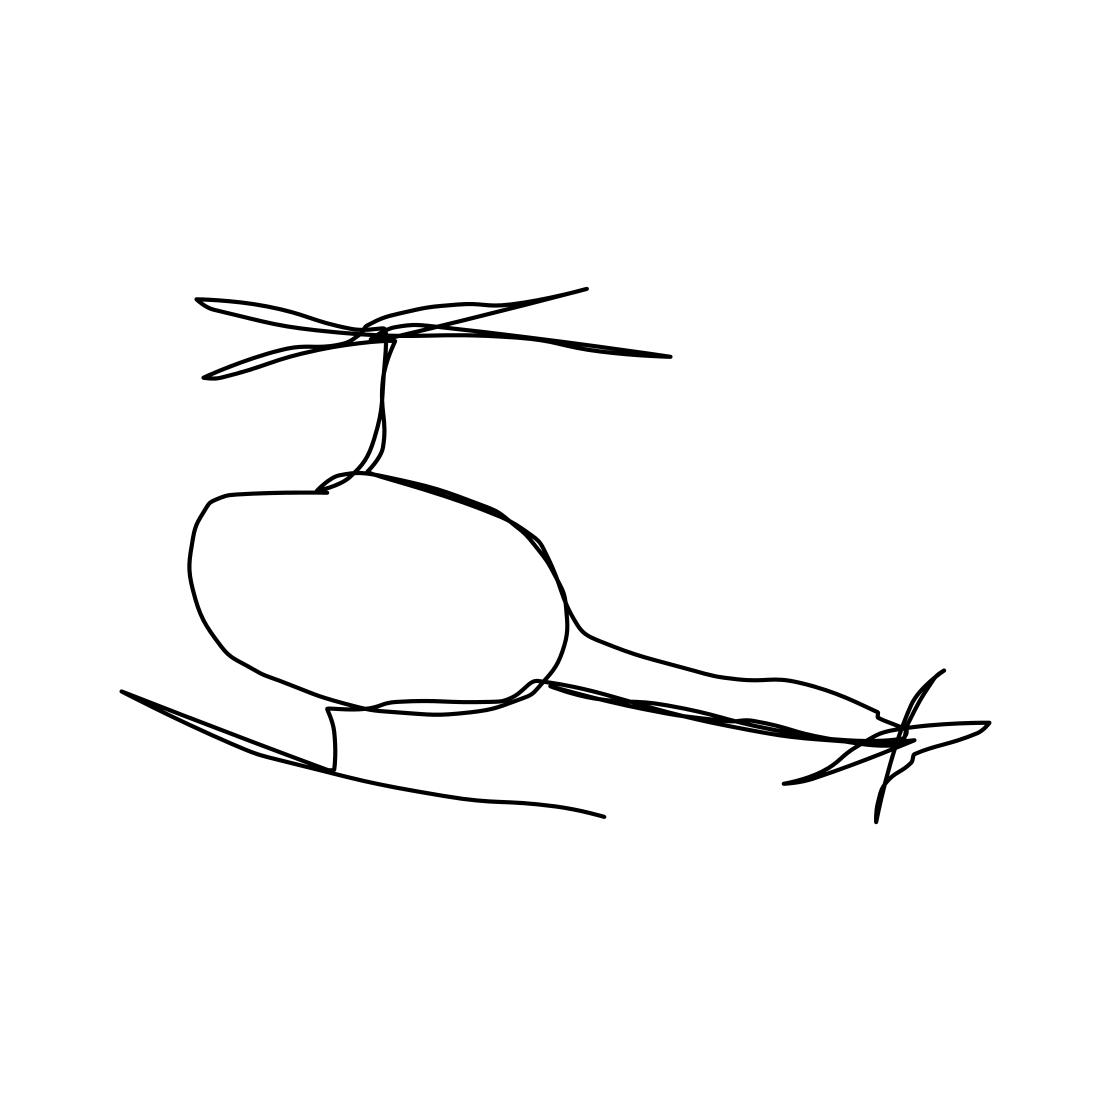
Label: helicopter